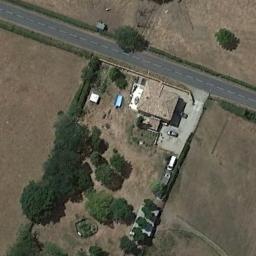
Label: residential